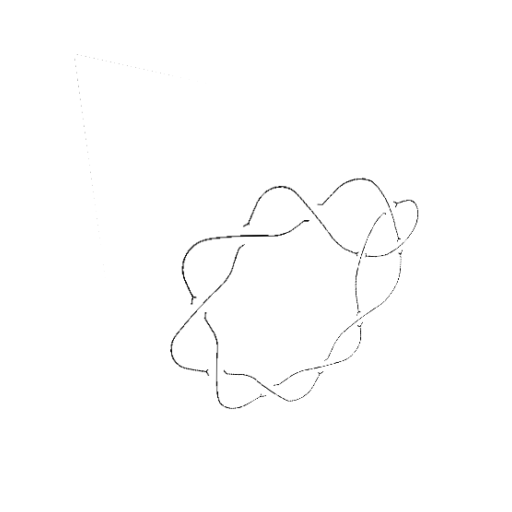
Crossing number: 10